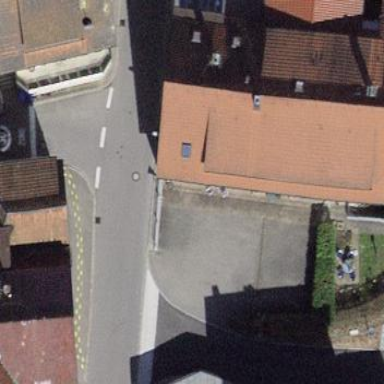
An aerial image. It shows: Street-side parking area.